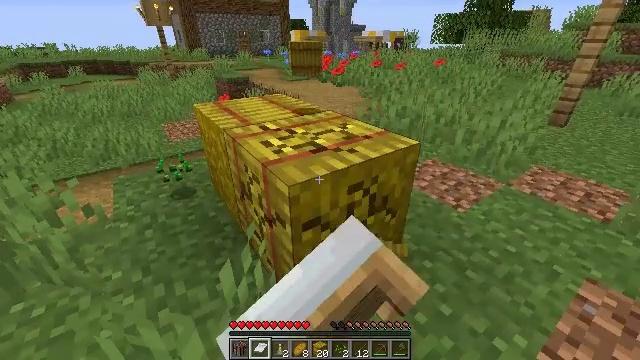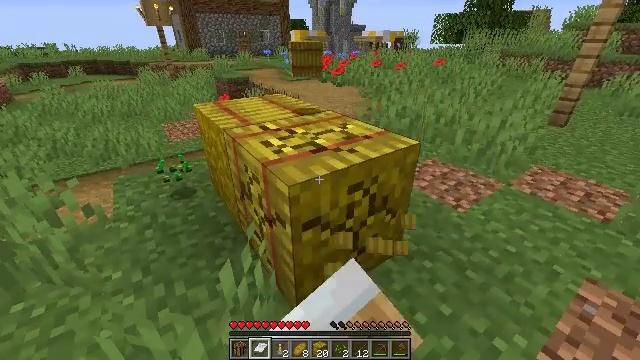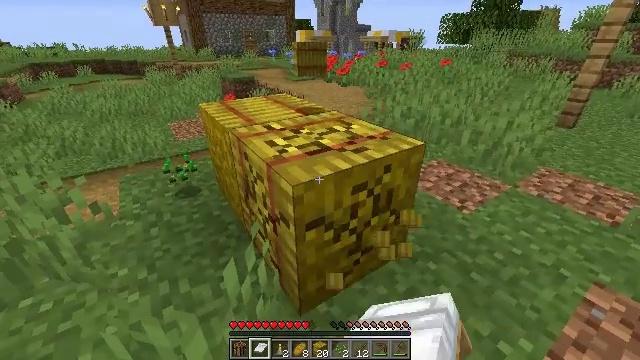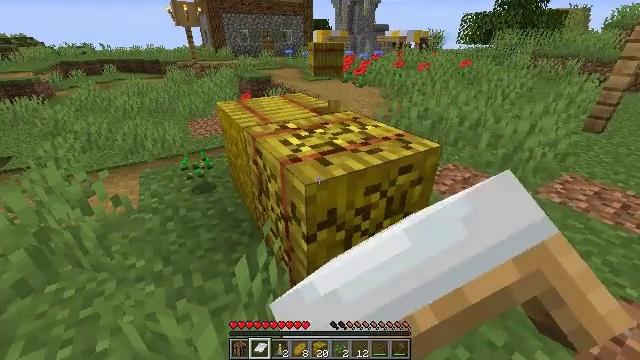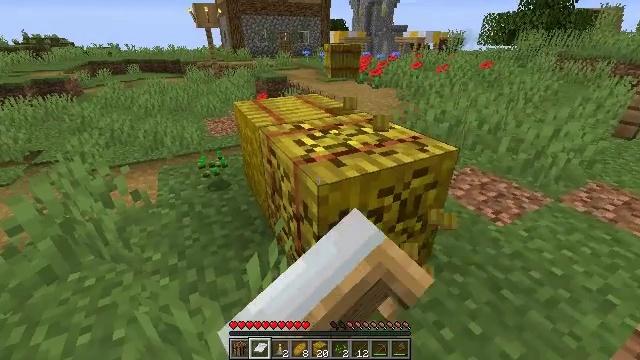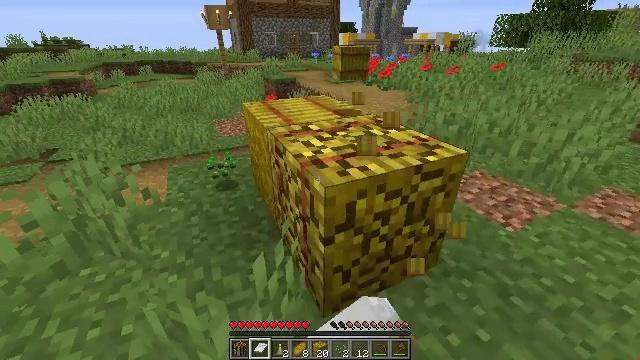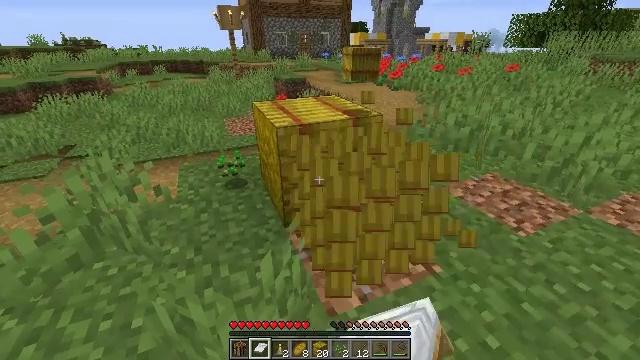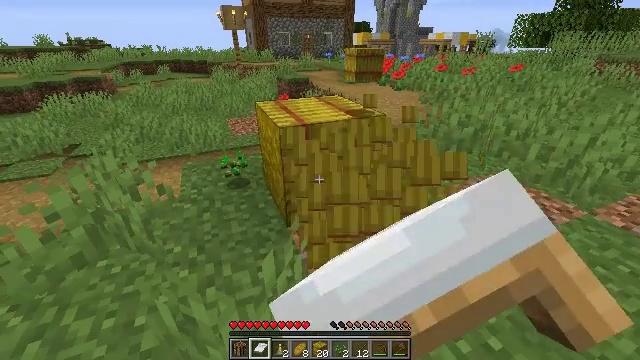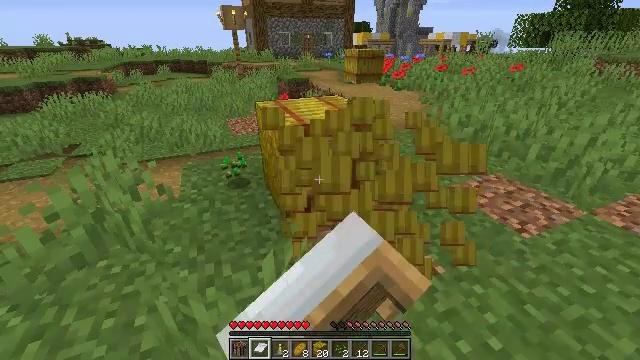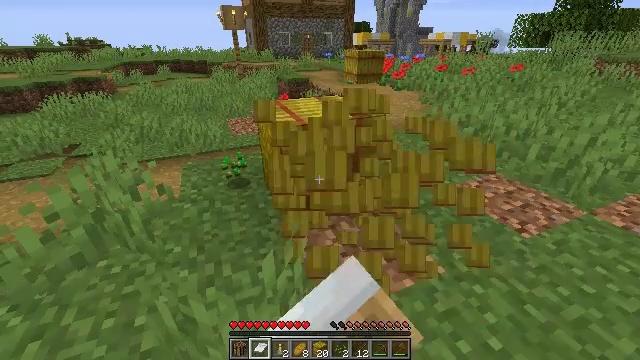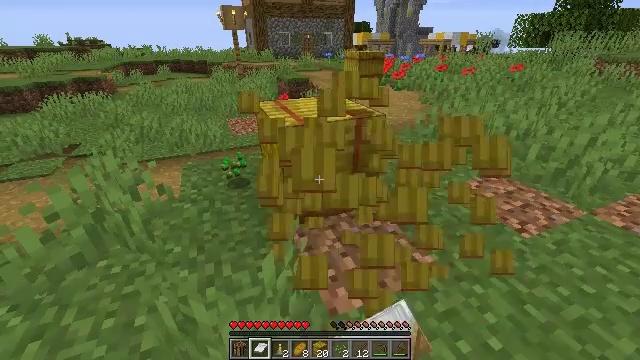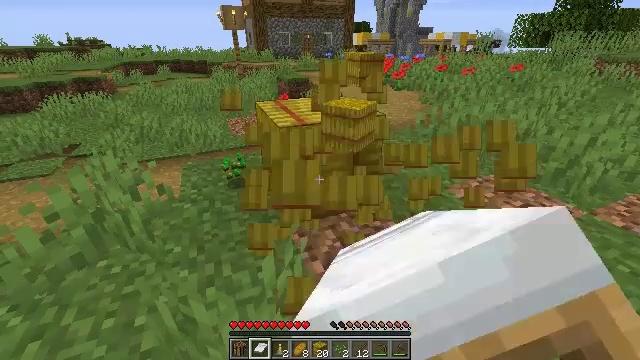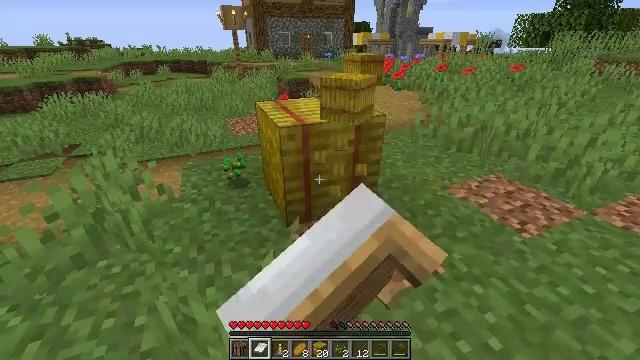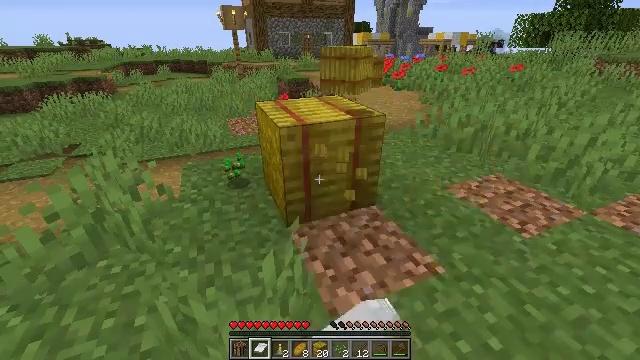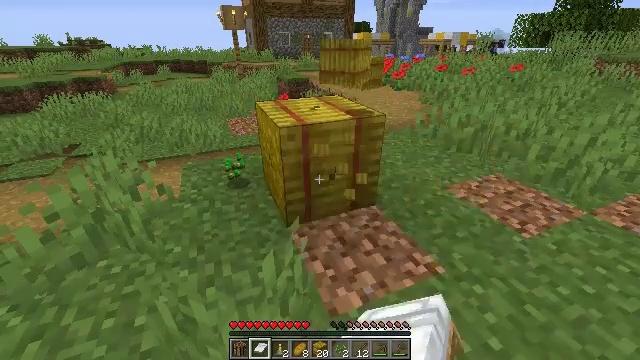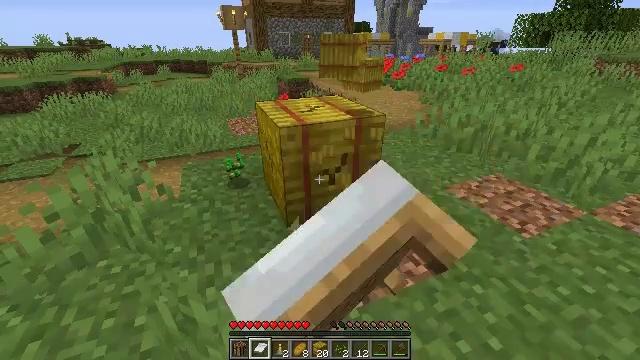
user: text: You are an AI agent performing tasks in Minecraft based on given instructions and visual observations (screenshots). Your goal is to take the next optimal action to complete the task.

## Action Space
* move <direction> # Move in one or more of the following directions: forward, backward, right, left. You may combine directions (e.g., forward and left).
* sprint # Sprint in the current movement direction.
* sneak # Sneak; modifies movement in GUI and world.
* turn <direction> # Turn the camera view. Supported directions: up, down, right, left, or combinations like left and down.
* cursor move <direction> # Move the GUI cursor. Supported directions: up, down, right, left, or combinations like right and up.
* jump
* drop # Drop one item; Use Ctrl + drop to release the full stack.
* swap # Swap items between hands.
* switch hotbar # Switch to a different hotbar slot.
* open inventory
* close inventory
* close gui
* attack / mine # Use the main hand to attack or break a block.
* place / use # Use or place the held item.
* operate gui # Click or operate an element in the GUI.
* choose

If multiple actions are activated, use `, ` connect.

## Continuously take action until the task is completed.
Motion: motion action
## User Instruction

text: Attack the hay block to get hay.
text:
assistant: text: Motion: attack / mine
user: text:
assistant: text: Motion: turn left, attack / mine
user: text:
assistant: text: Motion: turn left, attack / mine
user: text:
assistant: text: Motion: turn left, attack / mine
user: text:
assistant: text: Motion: turn left, attack / mine
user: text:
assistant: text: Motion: turn left, attack / mine
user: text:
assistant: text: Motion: attack / mine
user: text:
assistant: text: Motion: attack / mine
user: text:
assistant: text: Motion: attack / mine
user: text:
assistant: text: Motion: attack / mine
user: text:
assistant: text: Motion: attack / mine
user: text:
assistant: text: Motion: attack / mine
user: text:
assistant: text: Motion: attack / mine
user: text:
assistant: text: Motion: attack / mine
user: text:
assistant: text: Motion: attack / mine
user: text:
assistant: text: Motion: attack / mine
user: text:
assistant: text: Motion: attack / mine
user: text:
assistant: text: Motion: attack / mine
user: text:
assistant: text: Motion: turn left, attack / mine
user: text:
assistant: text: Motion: attack / mine
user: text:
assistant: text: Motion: attack / mine
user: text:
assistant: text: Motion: attack / mine
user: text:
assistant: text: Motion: attack / mine
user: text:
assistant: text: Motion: attack / mine
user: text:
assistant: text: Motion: attack / mine
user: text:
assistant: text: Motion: turn left and up, attack / mine
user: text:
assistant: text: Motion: turn left and up, attack / mine
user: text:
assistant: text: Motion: attack / mine
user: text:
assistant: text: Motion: attack / mine
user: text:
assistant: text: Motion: attack / mine